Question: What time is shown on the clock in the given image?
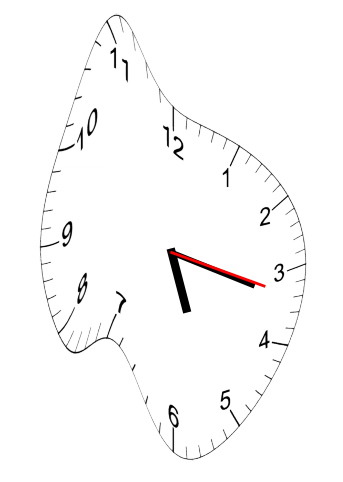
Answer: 05:17:17